Field crop: maize
Growth stage: 1
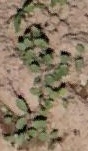
Species: convolvulus